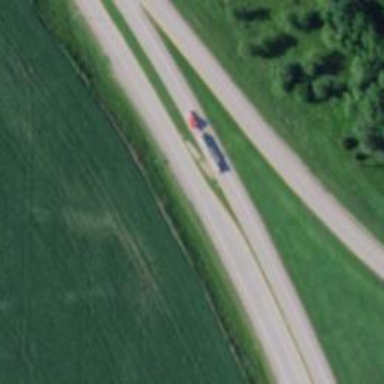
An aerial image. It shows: Asphalt road designated as trunk highway.